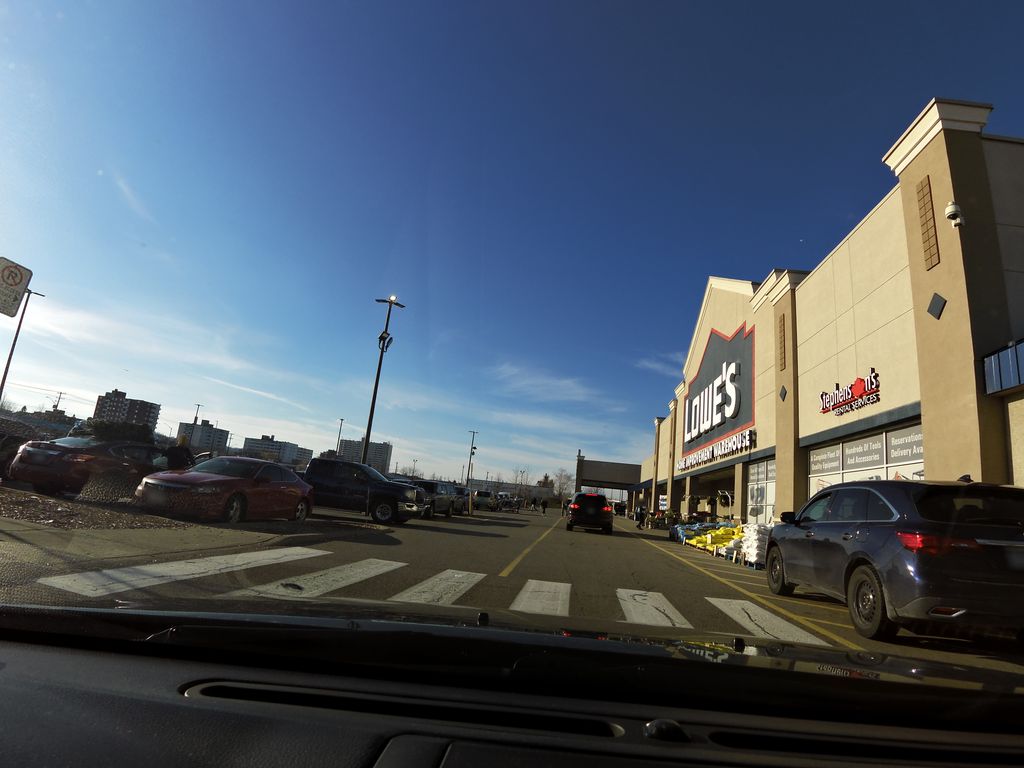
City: hamilton